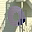
Label: 0